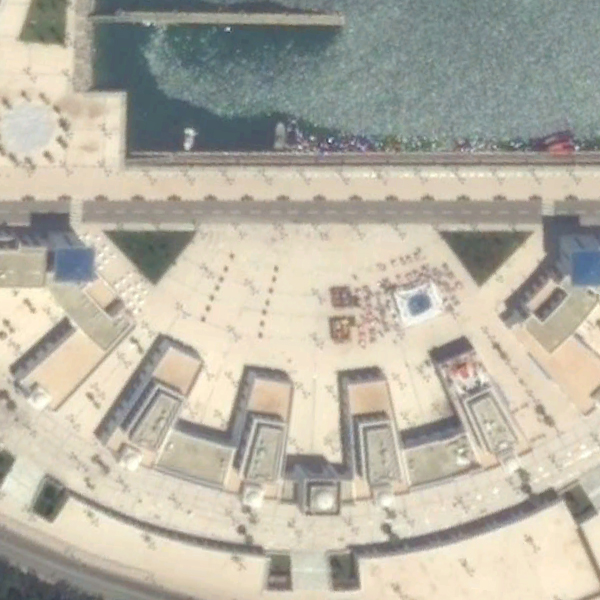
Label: Square